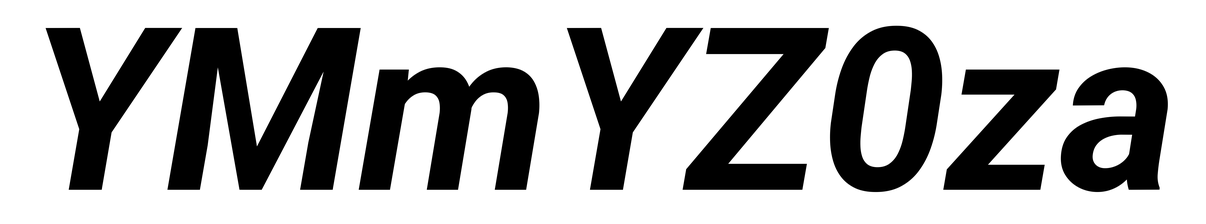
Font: Roboto-Italic_Bold_Italic